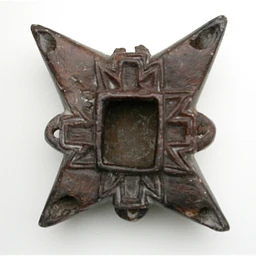
Title: Lamp in Form of Four-Pointed Star
Artist: Ancient Egyptian
Caption: lamp in form of four-pointed star, lamp (lighting device), steatite, coptic (period), star, carving, stone, vessel, ancient art, writing, inscription, decorative arts, ancient egyptian, a work made of steatite., arts of africa, art institute of chicago